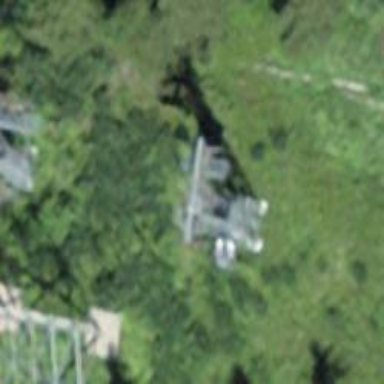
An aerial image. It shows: Pylon used for aerialway.